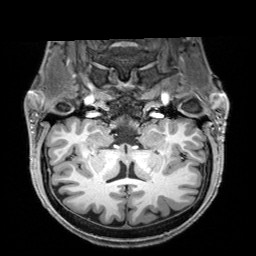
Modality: T1w
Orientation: sagittal
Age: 33
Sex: male